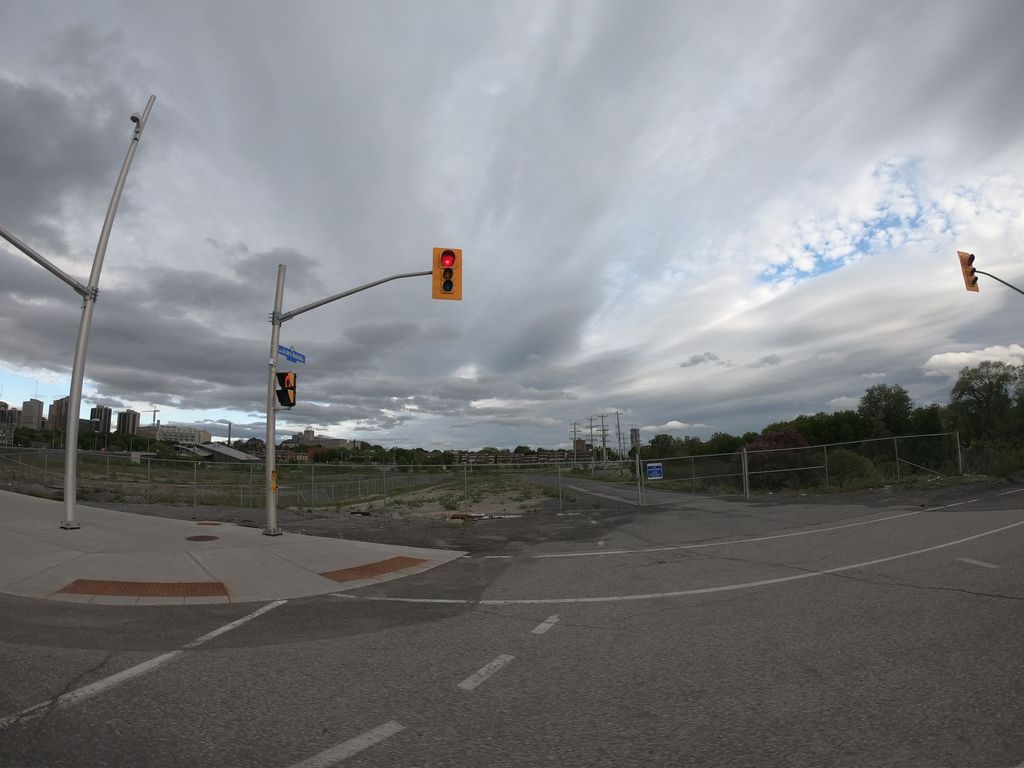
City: ottawa-gatineau